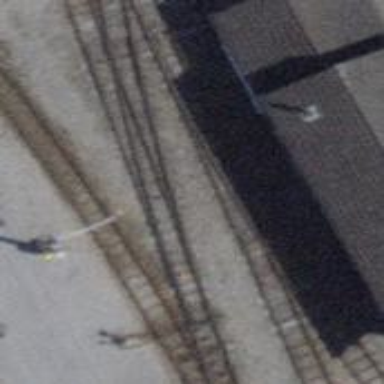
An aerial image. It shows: Narrow-gauge railway with electrified tracks using contact line. Located in service yard with one track.